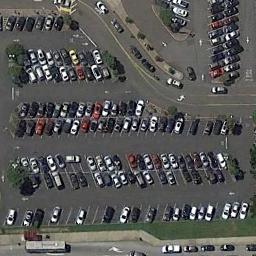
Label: parking_lot